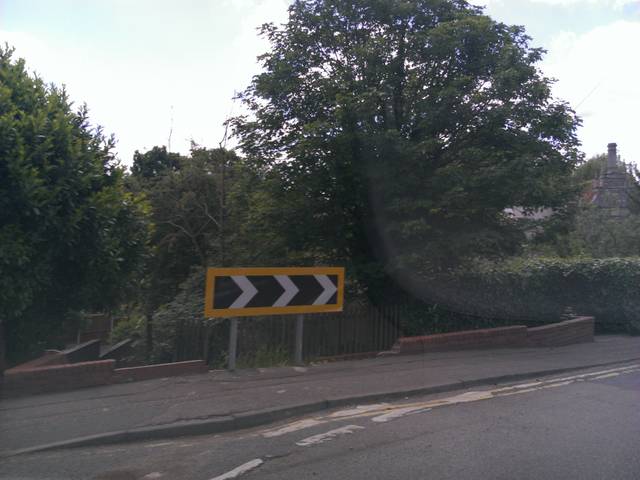
Region: United Kingdom
Coordinates: 51.878, 0.9129